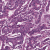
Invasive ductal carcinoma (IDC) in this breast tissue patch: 1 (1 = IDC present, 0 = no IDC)